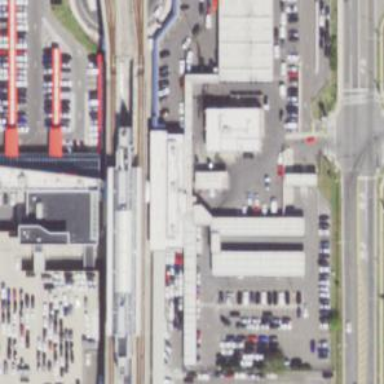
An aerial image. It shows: Car rental service.